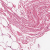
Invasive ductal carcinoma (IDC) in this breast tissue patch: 0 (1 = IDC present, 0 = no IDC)